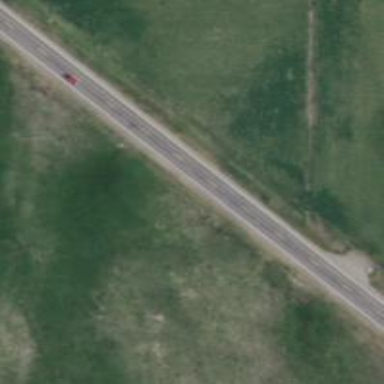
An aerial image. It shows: Secondary road with asphalt surface.